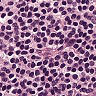
Metastatic tissue present: no